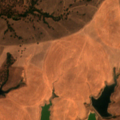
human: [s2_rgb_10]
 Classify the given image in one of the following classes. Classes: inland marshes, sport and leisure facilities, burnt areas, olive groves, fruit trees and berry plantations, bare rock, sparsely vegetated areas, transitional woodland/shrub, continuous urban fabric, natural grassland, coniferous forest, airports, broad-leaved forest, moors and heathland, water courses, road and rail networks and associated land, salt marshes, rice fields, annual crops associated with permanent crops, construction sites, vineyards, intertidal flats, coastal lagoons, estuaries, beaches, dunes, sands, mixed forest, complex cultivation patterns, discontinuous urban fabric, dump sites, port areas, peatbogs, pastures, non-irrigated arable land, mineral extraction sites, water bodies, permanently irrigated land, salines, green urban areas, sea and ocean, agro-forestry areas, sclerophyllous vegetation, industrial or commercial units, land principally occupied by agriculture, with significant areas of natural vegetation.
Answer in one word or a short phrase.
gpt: non-irrigated arable land, permanently irrigated land, agro-forestry areas, broad-leaved forest, transitional woodland/shrub, water bodies